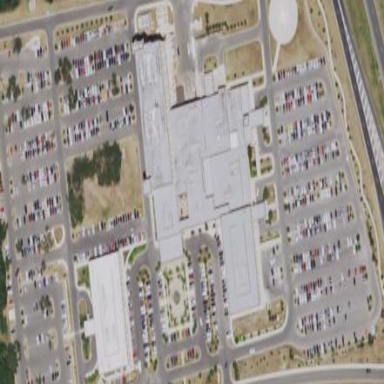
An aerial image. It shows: Hospital building.